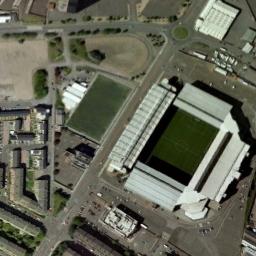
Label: stadium